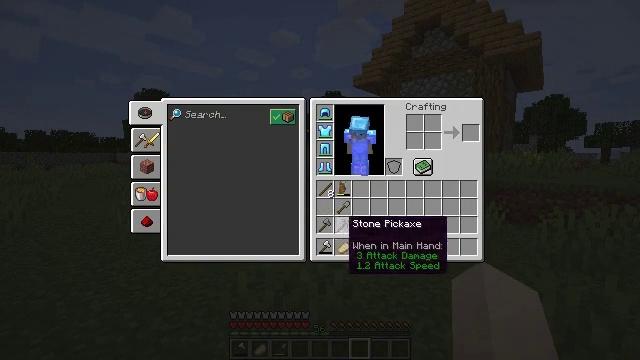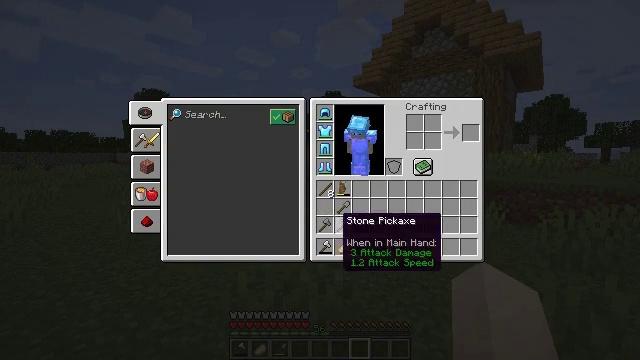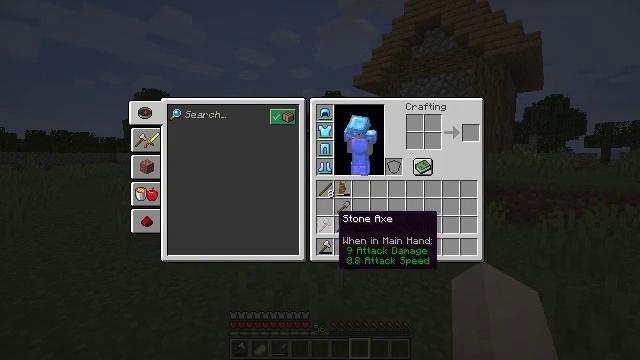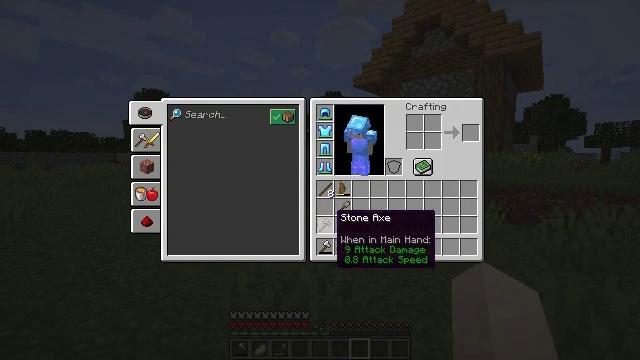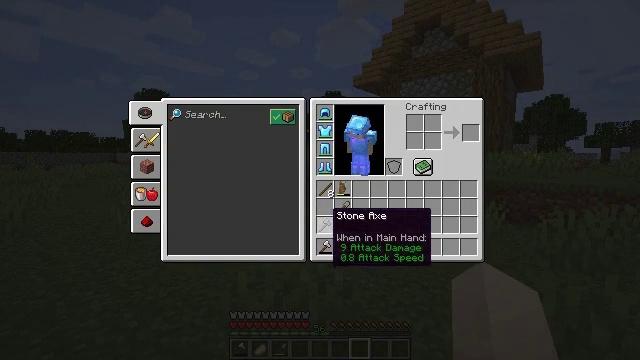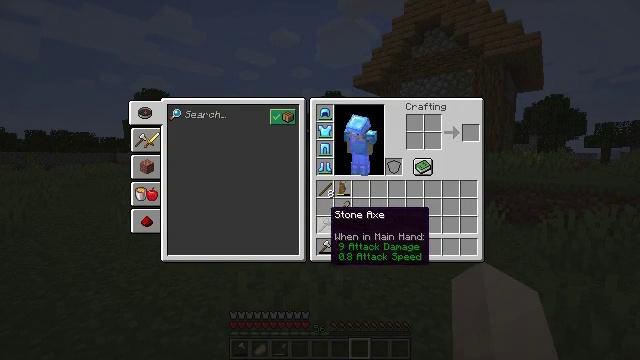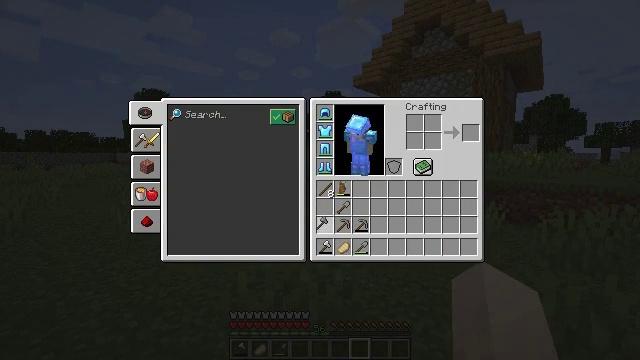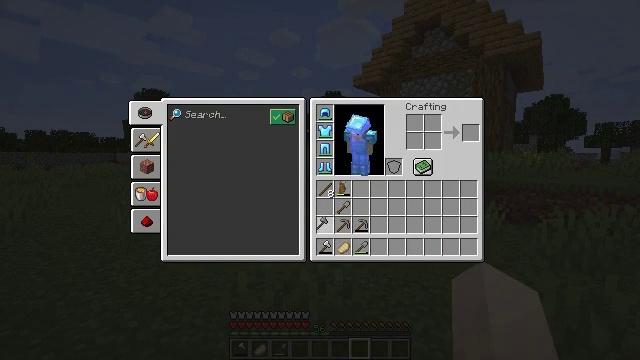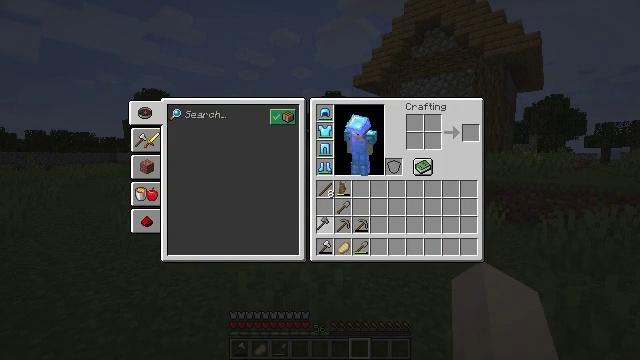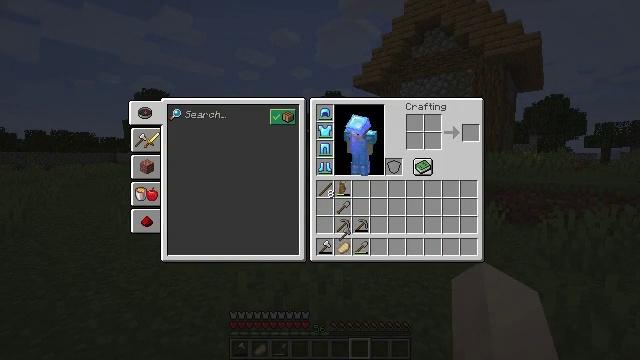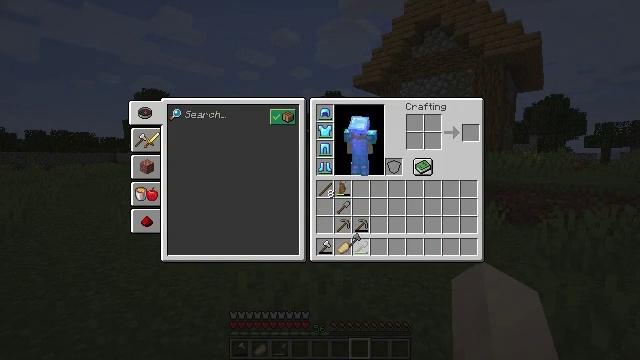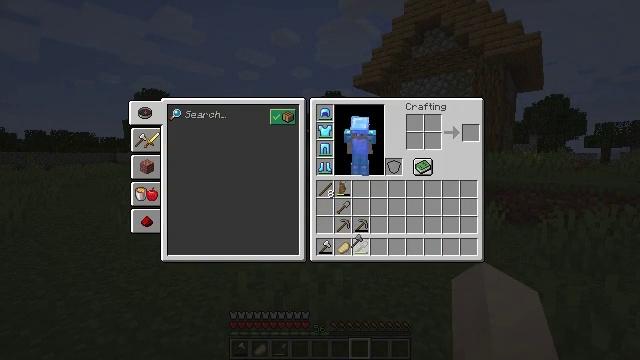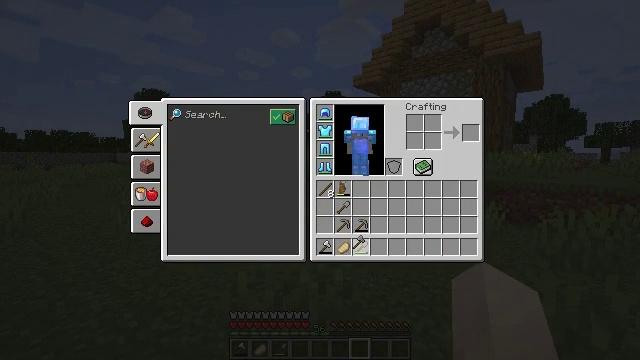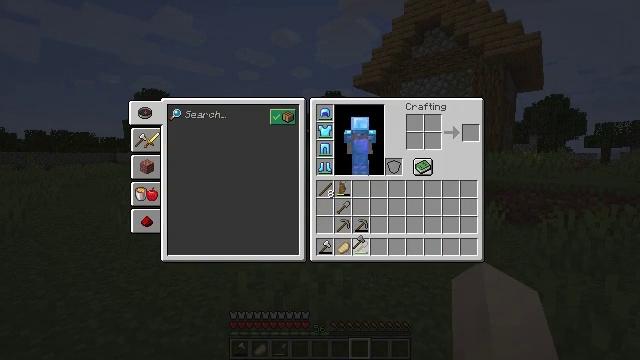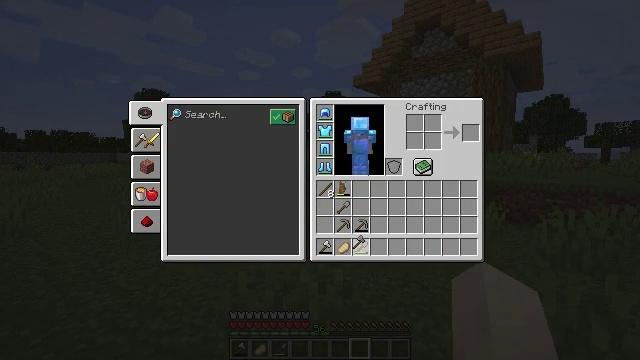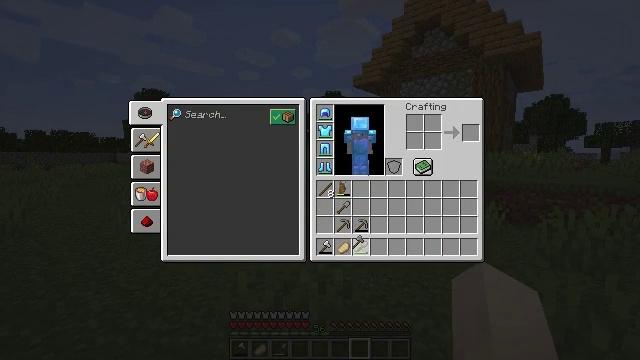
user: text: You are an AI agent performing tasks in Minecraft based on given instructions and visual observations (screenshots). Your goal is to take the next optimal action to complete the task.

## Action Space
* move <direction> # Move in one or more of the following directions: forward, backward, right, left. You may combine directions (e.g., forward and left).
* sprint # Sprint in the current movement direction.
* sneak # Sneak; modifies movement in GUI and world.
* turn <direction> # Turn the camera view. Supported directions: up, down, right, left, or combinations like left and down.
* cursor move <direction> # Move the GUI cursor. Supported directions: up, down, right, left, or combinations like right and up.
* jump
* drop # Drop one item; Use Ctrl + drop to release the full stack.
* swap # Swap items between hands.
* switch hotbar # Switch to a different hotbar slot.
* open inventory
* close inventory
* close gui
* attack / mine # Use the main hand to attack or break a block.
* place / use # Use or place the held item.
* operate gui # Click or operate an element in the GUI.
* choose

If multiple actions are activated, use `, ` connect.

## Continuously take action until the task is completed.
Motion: motion action
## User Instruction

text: Collect clay by holding down the left mouse button.
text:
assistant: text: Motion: no_op
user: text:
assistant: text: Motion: no_op
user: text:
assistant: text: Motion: no_op
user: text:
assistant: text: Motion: no_op
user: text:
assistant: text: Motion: no_op
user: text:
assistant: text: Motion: operate gui
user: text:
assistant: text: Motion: operate gui
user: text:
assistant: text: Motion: operate gui
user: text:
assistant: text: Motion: cursor move right and down
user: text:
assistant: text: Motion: cursor move right
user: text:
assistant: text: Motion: no_op
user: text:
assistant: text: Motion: no_op
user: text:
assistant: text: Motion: no_op
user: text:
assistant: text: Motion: no_op
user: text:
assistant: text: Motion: no_op
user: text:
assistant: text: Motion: no_op
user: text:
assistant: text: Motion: no_op
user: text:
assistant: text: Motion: cursor move left
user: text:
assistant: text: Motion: cursor move left
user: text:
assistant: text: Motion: no_op
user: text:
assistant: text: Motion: no_op
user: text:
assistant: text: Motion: cursor move right
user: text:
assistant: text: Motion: cursor move right
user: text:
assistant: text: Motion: no_op
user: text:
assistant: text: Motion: no_op
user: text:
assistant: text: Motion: no_op
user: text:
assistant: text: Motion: operate gui
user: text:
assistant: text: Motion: operate gui
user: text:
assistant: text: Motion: operate gui
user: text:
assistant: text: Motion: no_op